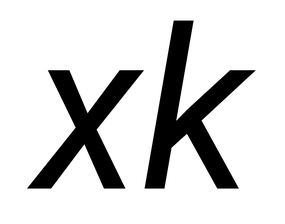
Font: Roboto-Italic_Italic